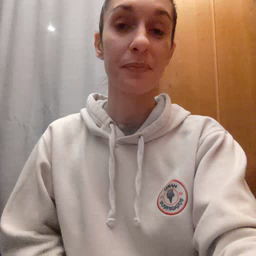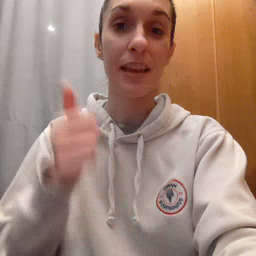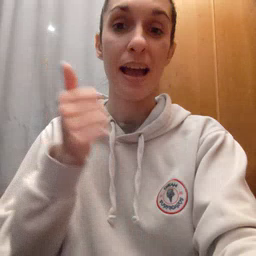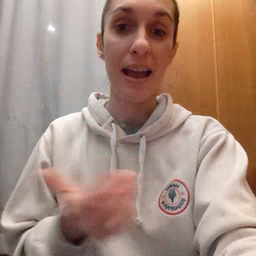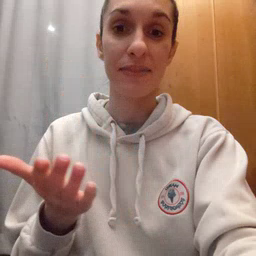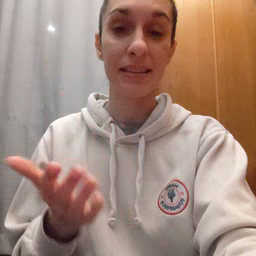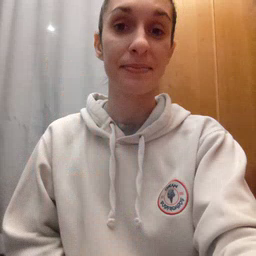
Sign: every